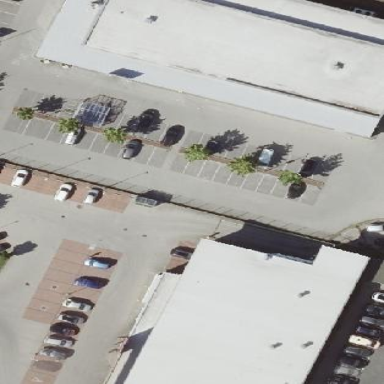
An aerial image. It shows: Retail area.